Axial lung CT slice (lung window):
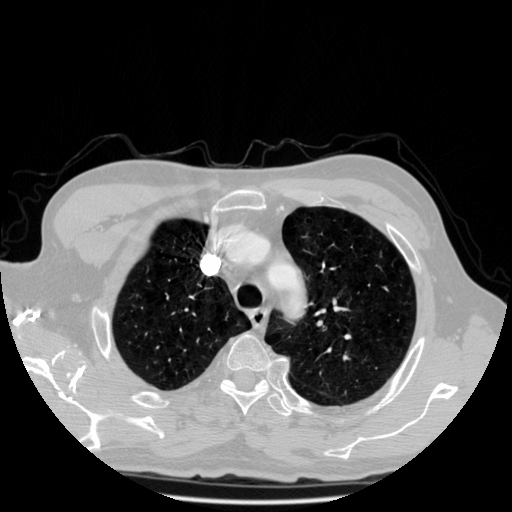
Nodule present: no